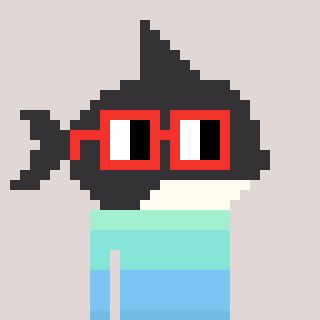
a pixel art character with square red glasses, a orca-shaped head and a foggrey-colored body on a warm background